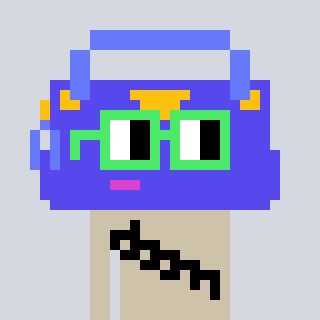
a pixel art character with square light green glasses, a bag-shaped head and a bege-colored body on a cool background